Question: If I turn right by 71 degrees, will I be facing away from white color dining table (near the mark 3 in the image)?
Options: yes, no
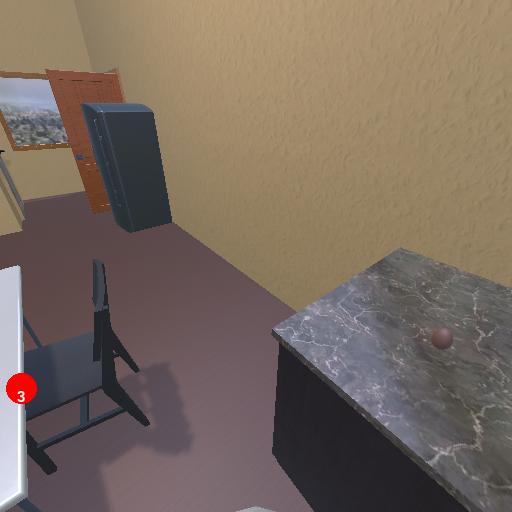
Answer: yes